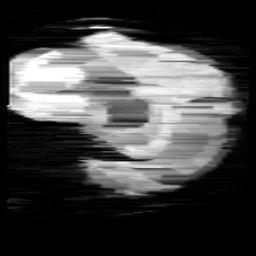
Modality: minIP
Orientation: sagittal
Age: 12
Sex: female
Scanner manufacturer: siemens
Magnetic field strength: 3 T
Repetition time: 0.027 s
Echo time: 0.02 s